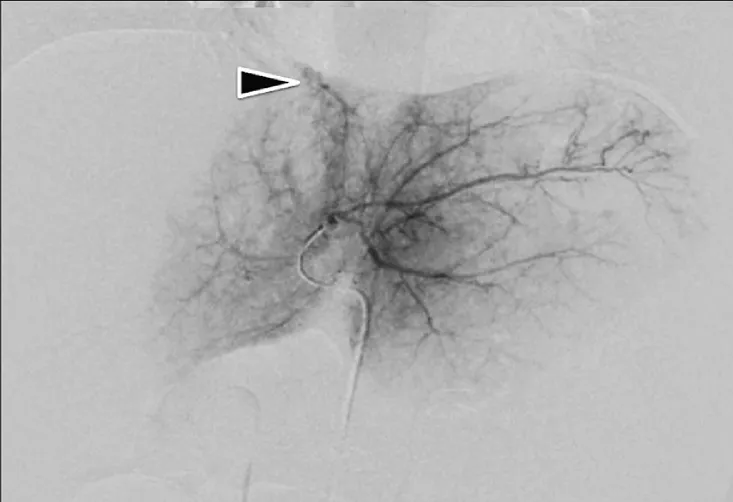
Angiography of the hepatic artery. . B) Selective angiography of the left hepatic artery suggested bleeding from A4.
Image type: radiology (scintigraphy)